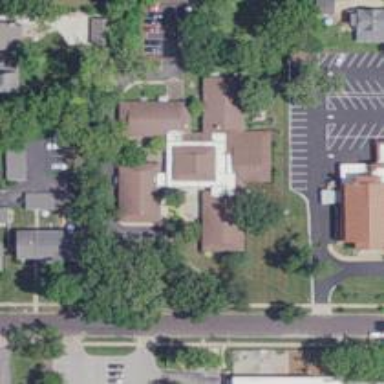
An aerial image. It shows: Building.